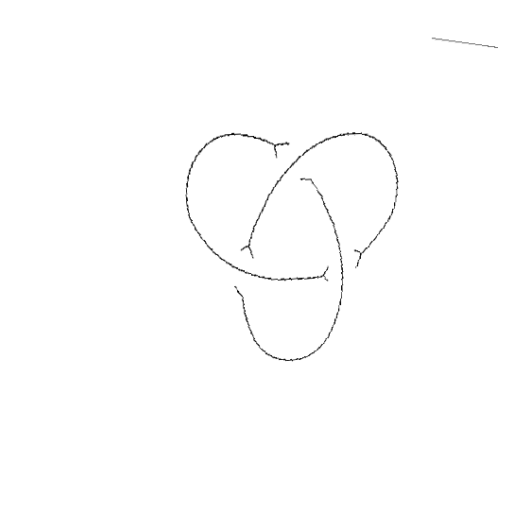
Crossing number: 3